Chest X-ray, AP view. Patient: 58 years old, sex F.
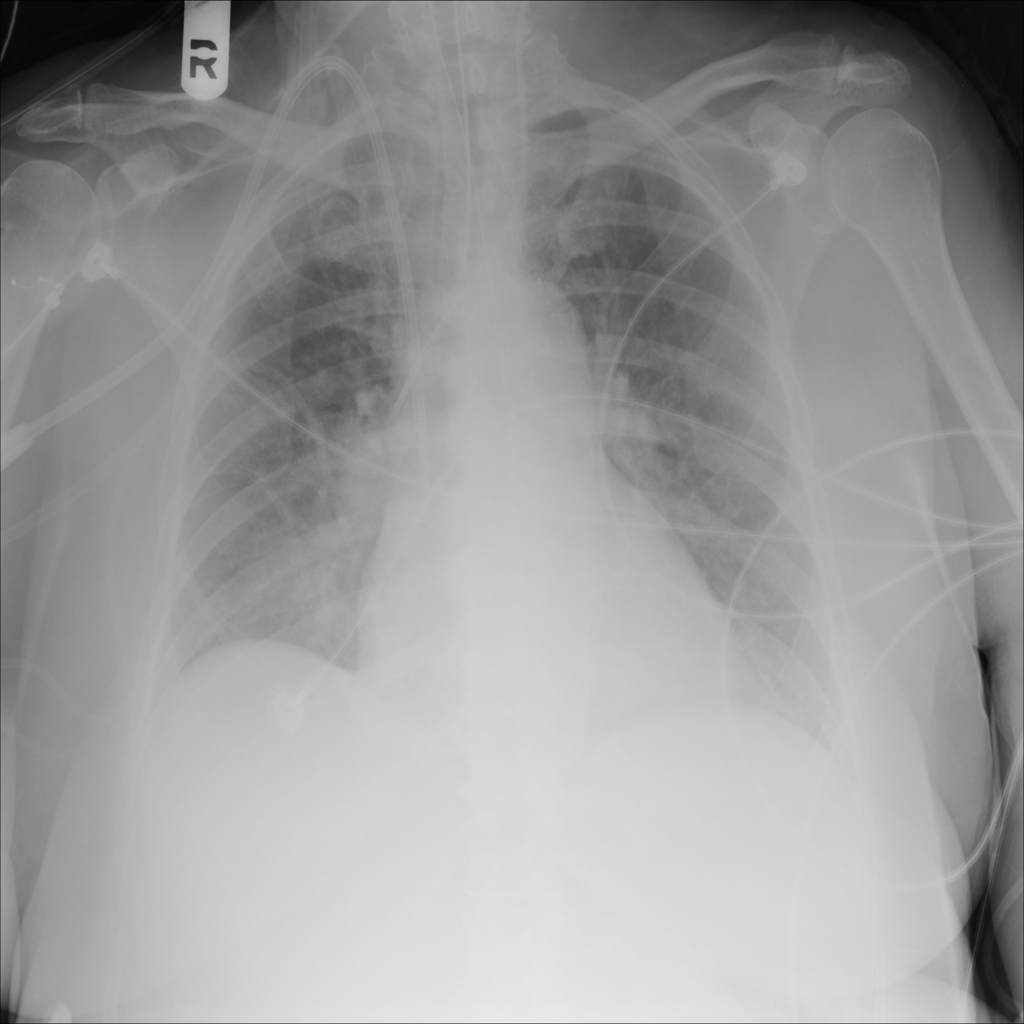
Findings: No Finding